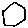
Label: hexagon